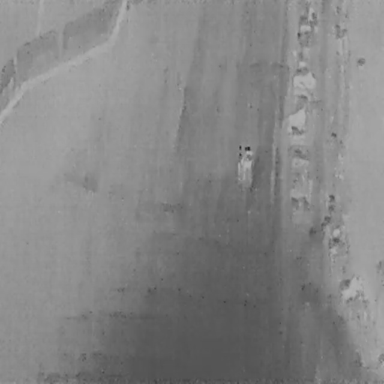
There are eight objects shown in the infrared image, including an OtherVehicle, and seven Bicycles.